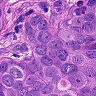
Metastatic tissue present: yes